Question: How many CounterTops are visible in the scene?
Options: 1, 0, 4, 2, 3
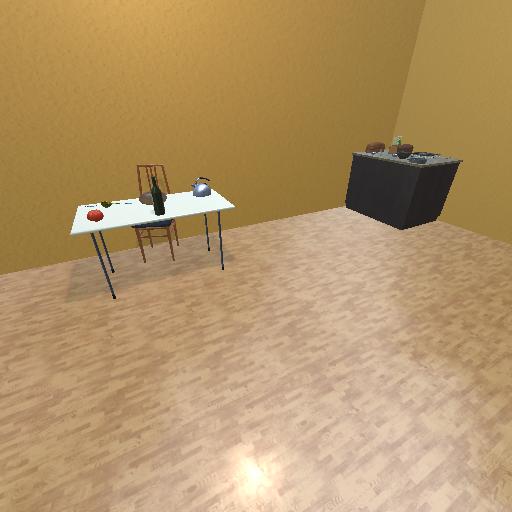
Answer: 1